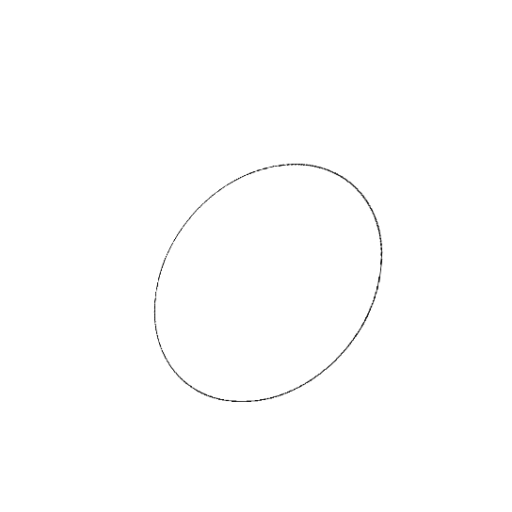
Crossing number: 0